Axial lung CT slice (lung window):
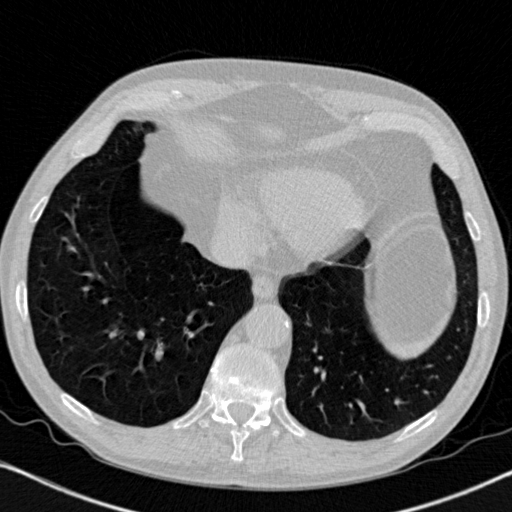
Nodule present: no